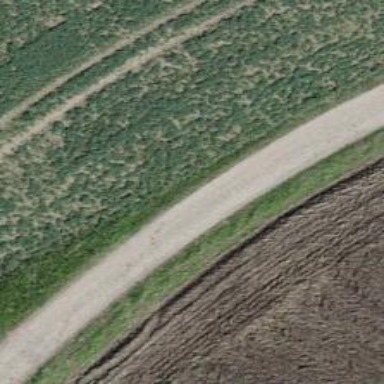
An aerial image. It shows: Well-maintained track road of grade 1.